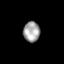
Tissue: skin
Cell type: Others
Senescence score: 0.6825
Nuclear area (px): 332
Mean DAPI intensity: 160.834